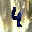
Label: 4